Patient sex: F
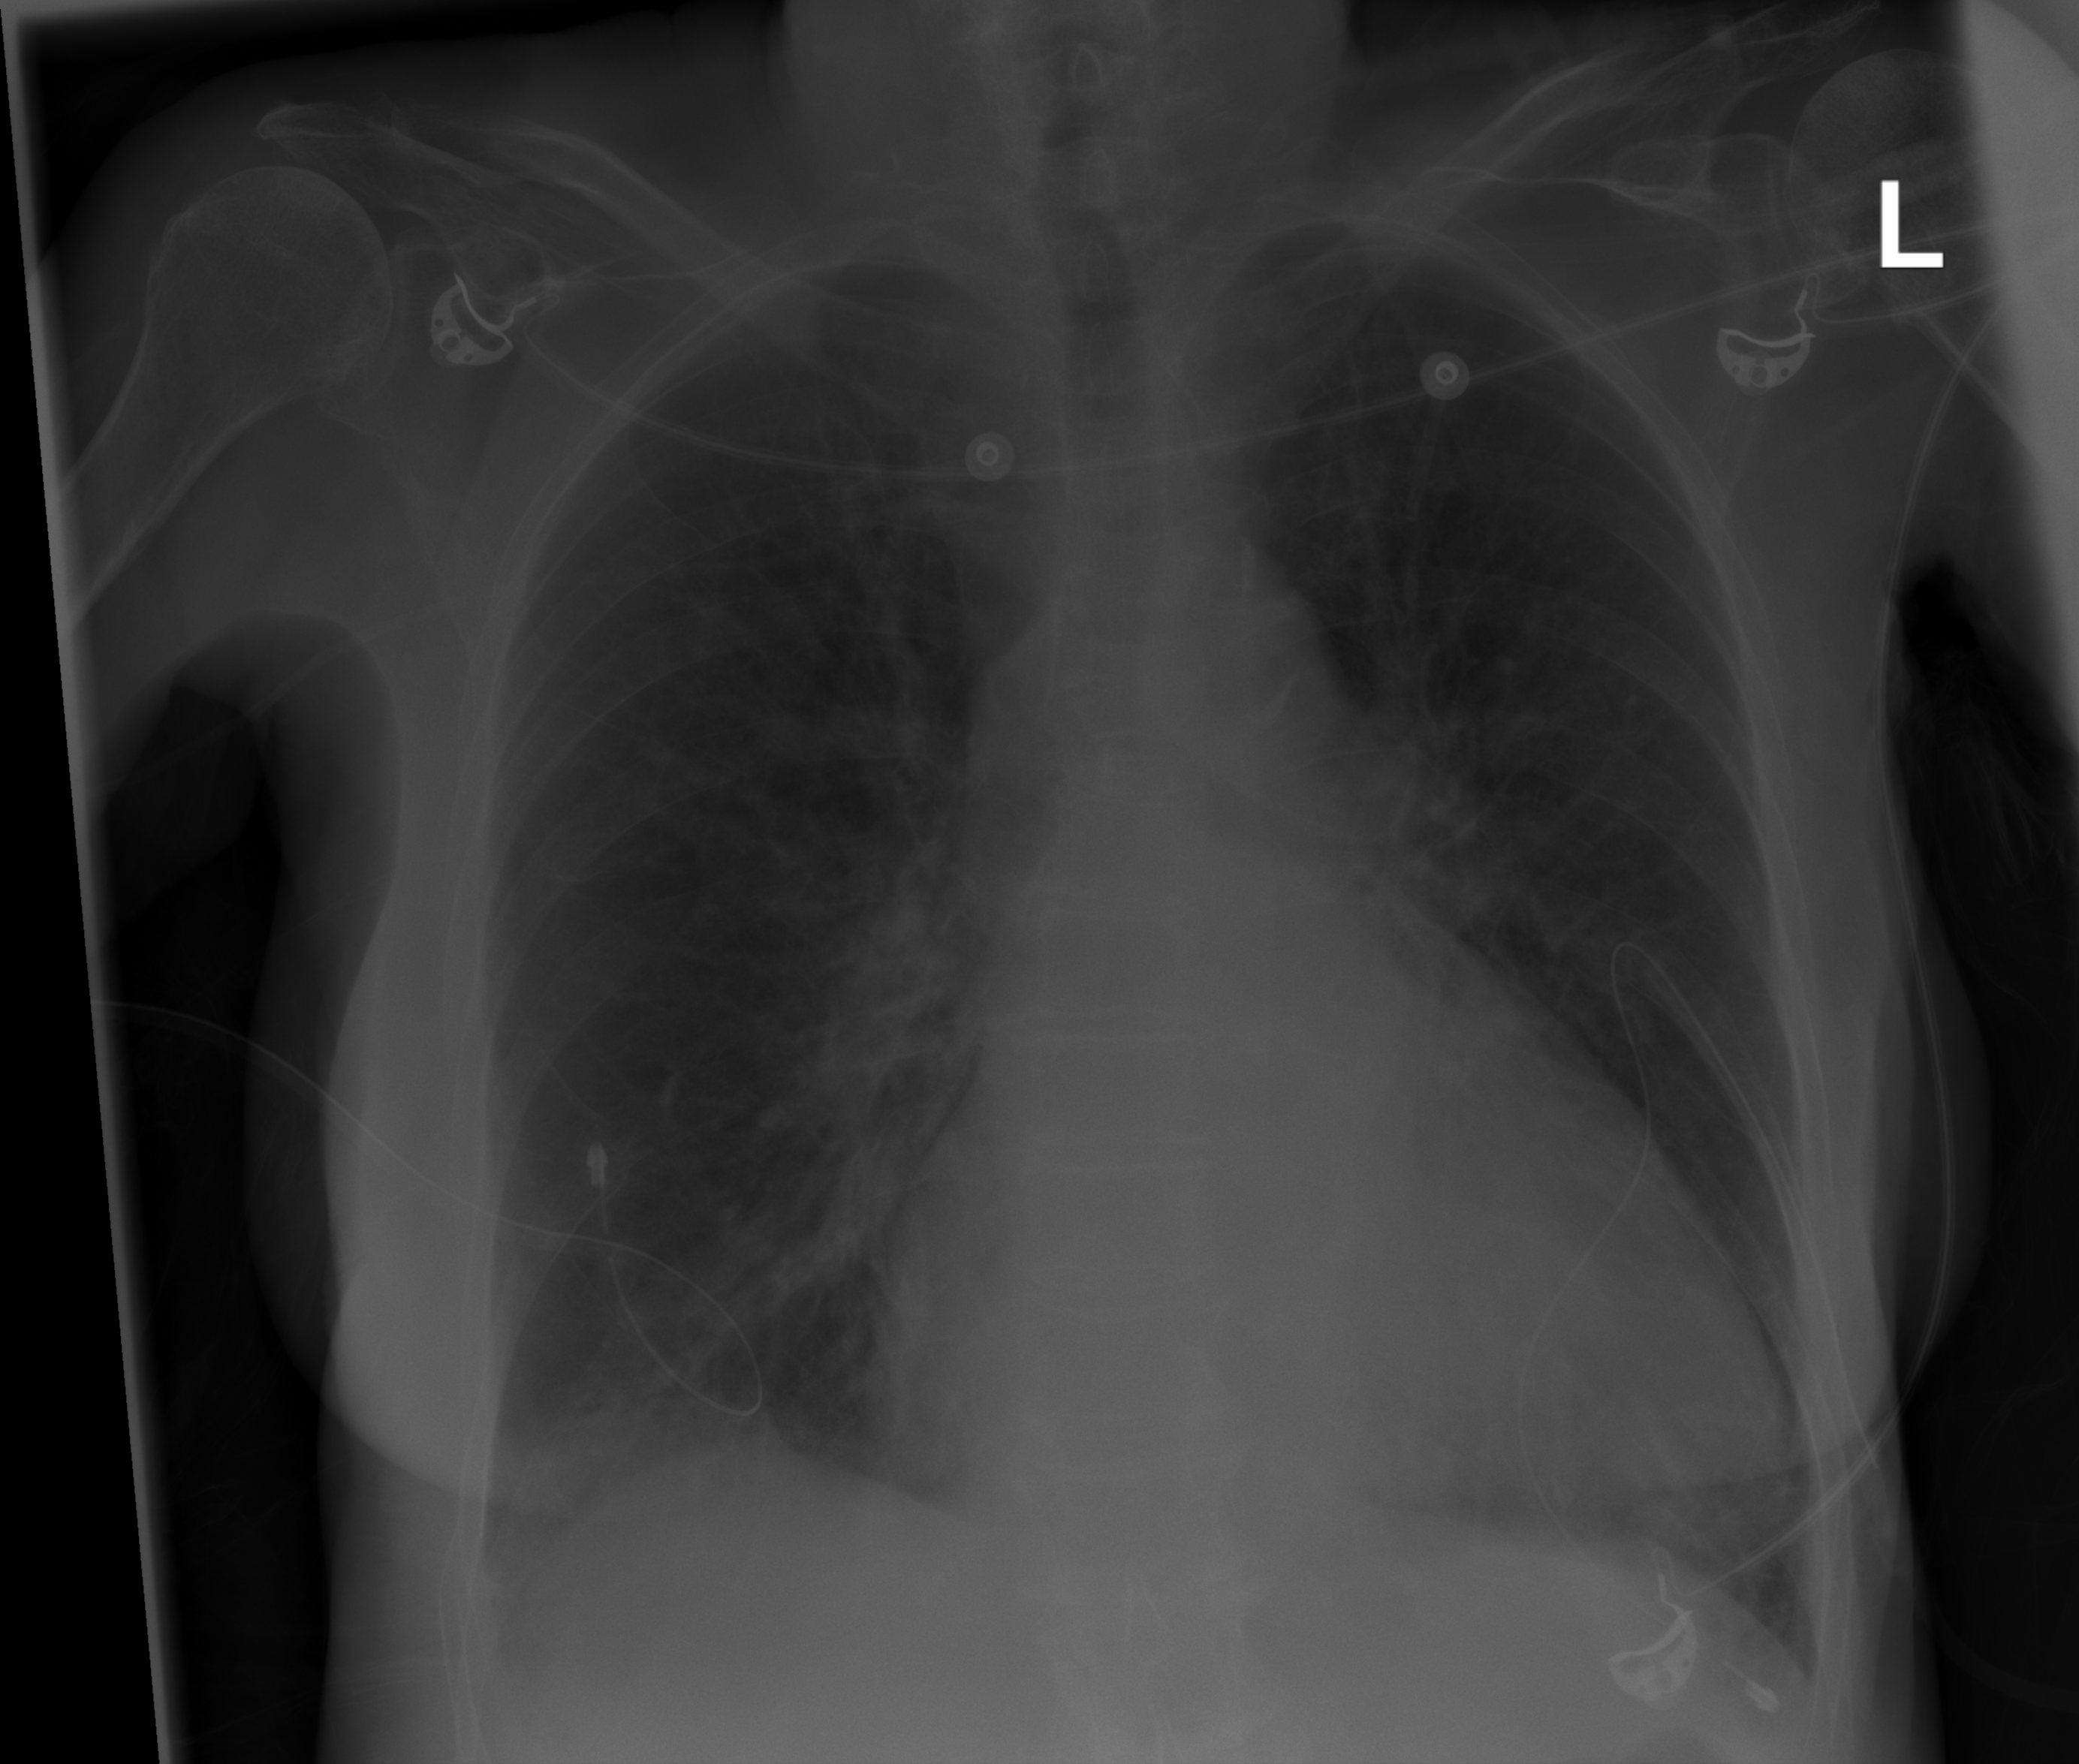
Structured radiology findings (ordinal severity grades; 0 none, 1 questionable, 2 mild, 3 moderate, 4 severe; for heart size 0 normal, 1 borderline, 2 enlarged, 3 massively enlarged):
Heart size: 2
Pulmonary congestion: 2
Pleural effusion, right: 0
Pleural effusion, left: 0
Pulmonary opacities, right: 0
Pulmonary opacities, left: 0
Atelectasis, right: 0
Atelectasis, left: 0